如图, 在 \(6 \times 6\) 的正方形网格中, 连接小正方形中两个顶点 \(A\)、\(B\), 如果线段 \(AB\) 与网格线的其中两个交点为 \(M\)、\(N\), 那么 \(AM:MN:NB\) 的值是（ ）

A. \(3:5:4\) \quad
B. \(3:6:5\) \quad
C. \(1:3:2\) \quad
D. \(1:4:2\)

\vspace{1em}
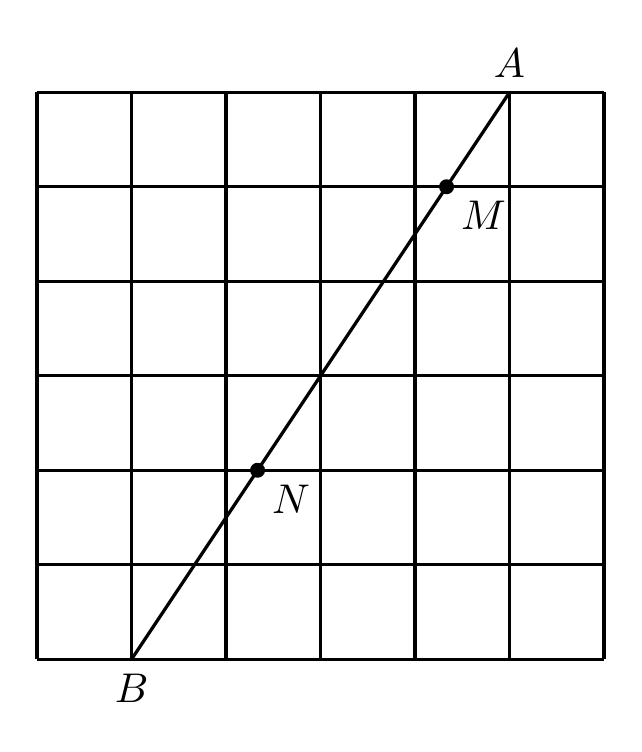
【解答】
【答案】C

\vspace{1em}

【分析】本题考查了平行线分线段成比例定理, 掌握定理内容是解题的关键; 由网格特点知, \(ME \parallel ND \parallel BC\), 则有 \(AM:MN:NB = AE:ED:DC\), 从而可求解.

\vspace{1em}

【详解】解: 根据网格特点, \(ME \parallel ND \parallel BC\),

\(\therefore AM:MN:NB = AE:ED:DC = 1:3:2\),

故选: C.

Figure2